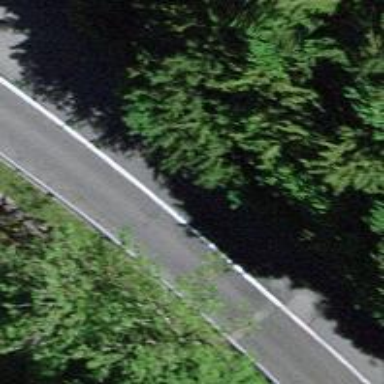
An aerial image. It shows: Secondary road with asphalt surface.